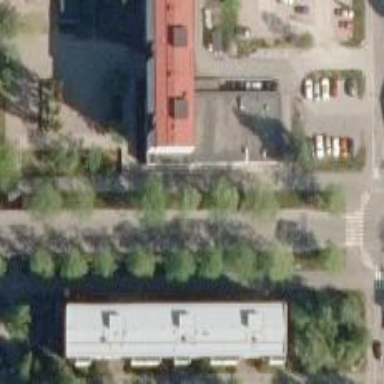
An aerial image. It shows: Veterinary facility.